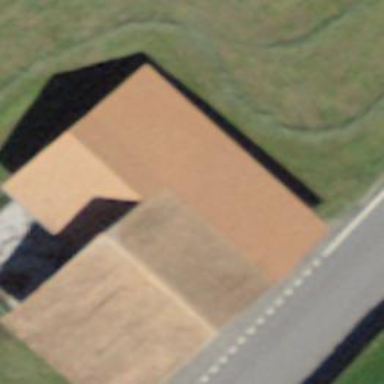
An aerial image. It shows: Rural barn.